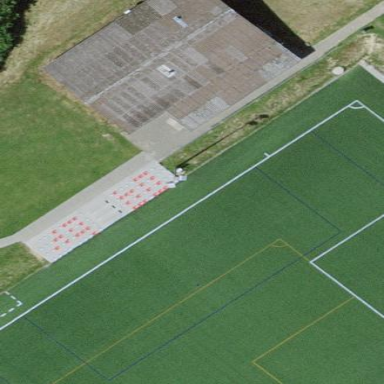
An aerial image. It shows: Bleachers on leisure land.